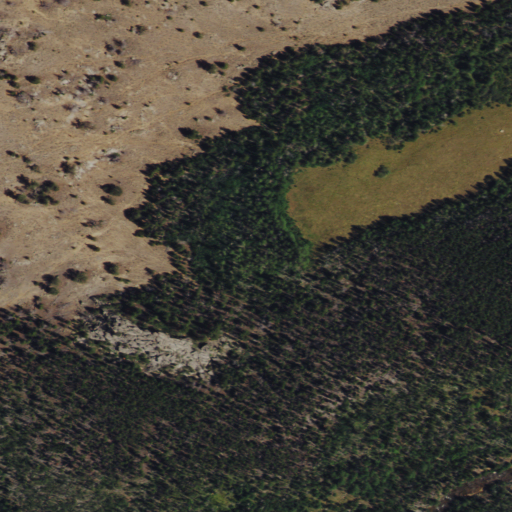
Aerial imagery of depression(s) in Wyoming named Maxon Basin containing evergreen forest, shrub, deciduous forest, woody wetlands, and grassland